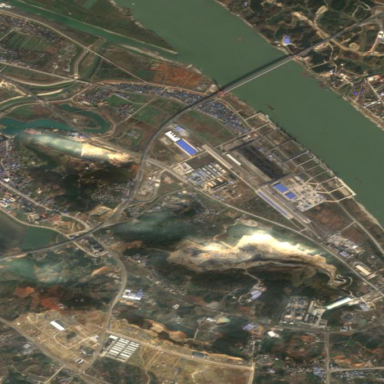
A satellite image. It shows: Industrial area designated as port.